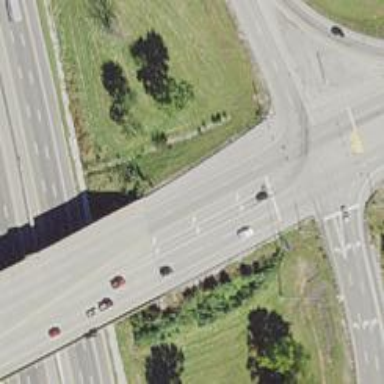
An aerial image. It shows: This image shows trunk highway that functions as expressway.